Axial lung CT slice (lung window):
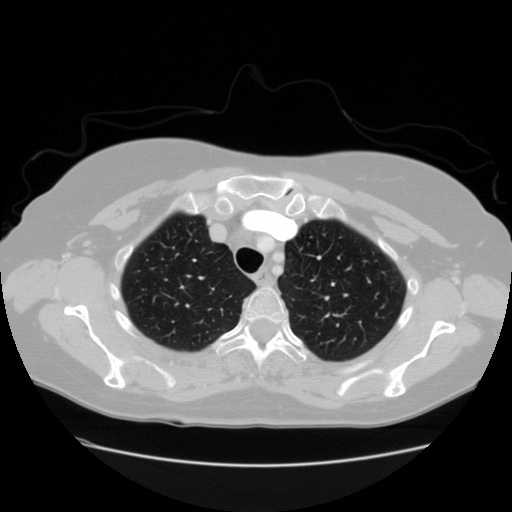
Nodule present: no